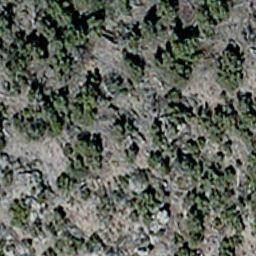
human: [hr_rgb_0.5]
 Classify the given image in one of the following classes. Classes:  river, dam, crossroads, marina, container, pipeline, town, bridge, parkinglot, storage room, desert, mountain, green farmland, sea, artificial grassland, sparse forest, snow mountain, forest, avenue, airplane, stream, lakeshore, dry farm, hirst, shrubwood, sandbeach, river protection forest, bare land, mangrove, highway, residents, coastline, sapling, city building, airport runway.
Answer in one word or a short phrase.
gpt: sparse forest